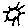
Label: sun